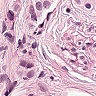
Metastatic tissue present: yes